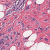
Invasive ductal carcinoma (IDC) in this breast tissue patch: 1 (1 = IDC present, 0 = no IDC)